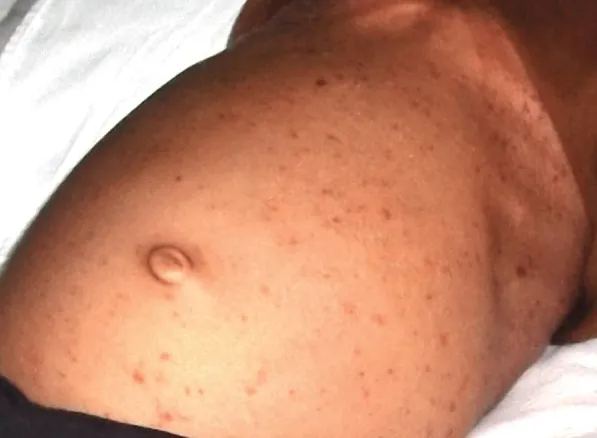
After hospitalization, multiple papules with blotting of stomach.
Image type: medical_photograph (skin_photograph)